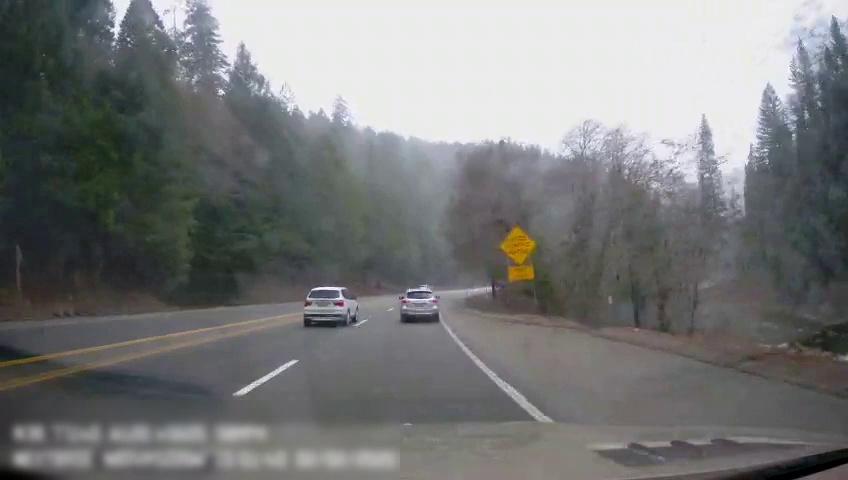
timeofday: Day
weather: Cloudy
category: Drivable Space
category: Vehicles | SUV
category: Vehicles | Truck
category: Vehicles | SUV
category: Lanes | Current Lane
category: Lanes | Current Lane
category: Lanes | Opposite Lane
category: Lanes | Alternate Lane
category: Lanes | Alternate Lane
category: Lanes | Alternate Lane
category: Traffic | Signs
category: Traffic | Signs